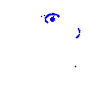
Particle: kaon